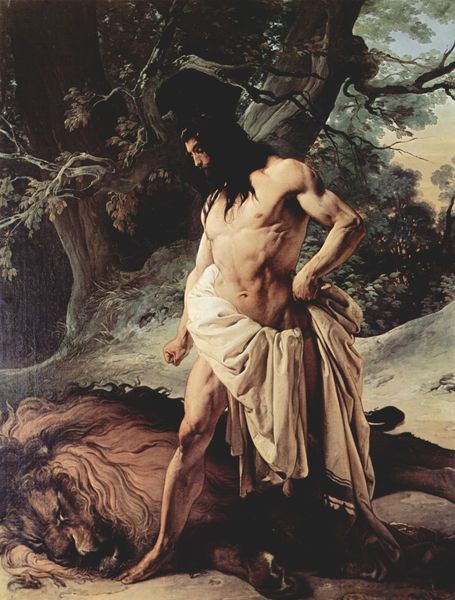
Titel: Samson und der Löwe
Künstler: Francesco Hayez
Standort: Firenze
Institution: Galleria d'Arte Moderna
Schlagwörter: akt, baum, blätter, felsen, gemälde, haut, held, himmel, kampf, lendenschurz, mann, nackt, schatten, schurz, wolken, bäume, grün, landschaft, ocker, äste, abend, braun, brust, haar, licht, schwarz, weiss, blick, gras, tier, tuch, weg, hochformat, malerei, symbolismus, bart, arm, augen, bibel, historie, lang, stehen, tod, tot, bild, bildnis, ast, baumstamm, natur, busch, gebüsch, sonne, boden, gewand, haare, pose, stoff, decke, blatt, wald, helldunkel, fell, mähne, bein, liegen, wild, muskeln, nabel, bauch, faltenwurf, halbnackt, laken, oberkörper, knochen, muskulös, katze, barfuss, antike, lendentuch, lichtung, faust, bedrohlich, schritt, jagd, sieg, triumph, beute, christus, muskel, stark, griechisch, mythos, historienmalerei, schreiten, griechenland, eiche, löwe, chiaroscuro, töten, gottheit, david, herkules, heroisch, faus, sieger, aktfigur, markus, gerome, daniel, hieronymus, bestie, besiegt, hüfttuch, löwengrube, langes haar, bändiger, löew, pharisäer, simson, samson, heroe, prüfung, ruxg, a, bibbel, halbnachkt, habnackt, samson und der löwe, eselskiefer, bibelö, löwentöter, antikes ideal